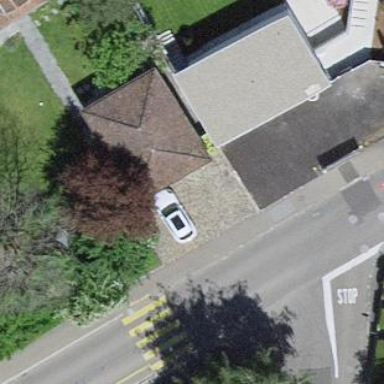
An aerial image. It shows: Garage.